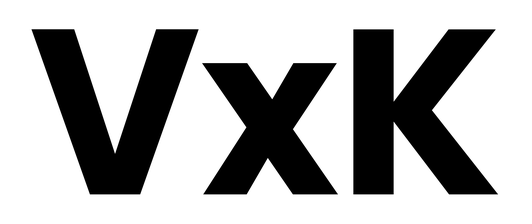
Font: Poppins-Bold